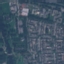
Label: Residential